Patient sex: M
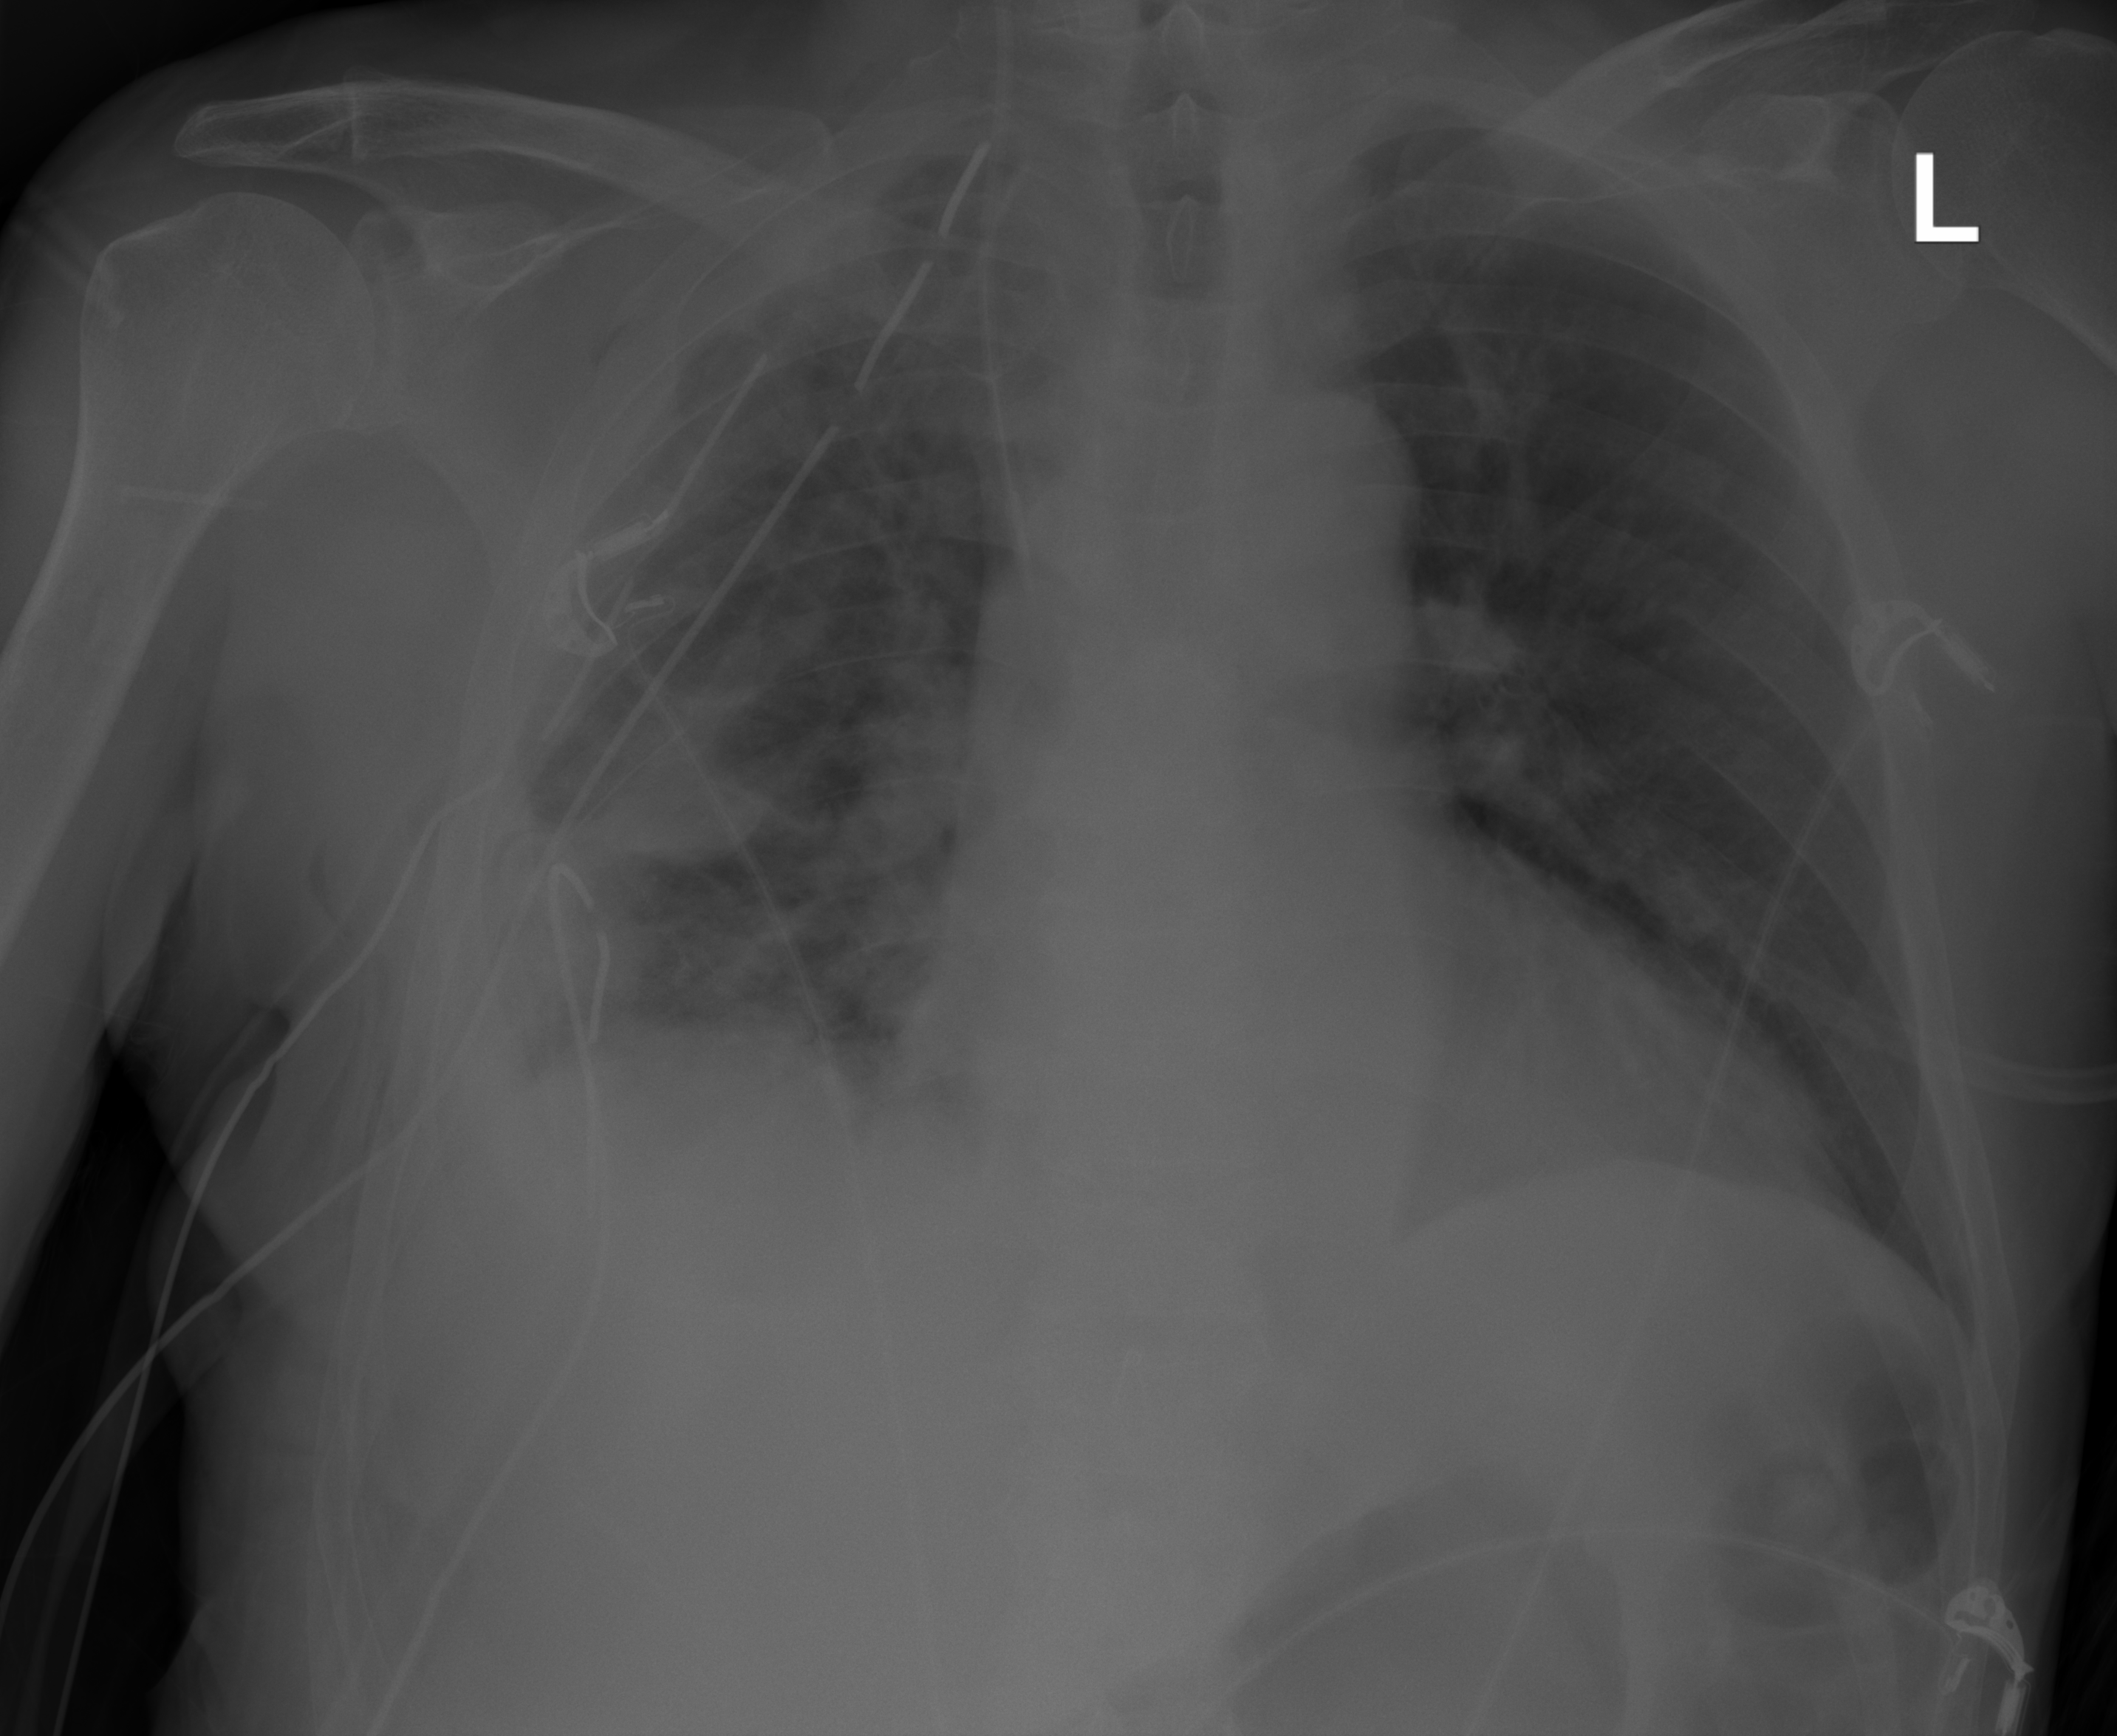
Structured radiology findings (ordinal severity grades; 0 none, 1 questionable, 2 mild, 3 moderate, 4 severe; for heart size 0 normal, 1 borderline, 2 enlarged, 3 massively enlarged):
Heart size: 2
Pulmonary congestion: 0
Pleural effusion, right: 3
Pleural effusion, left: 0
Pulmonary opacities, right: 2
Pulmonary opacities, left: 0
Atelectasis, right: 2
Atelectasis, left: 2